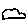
Label: cloud